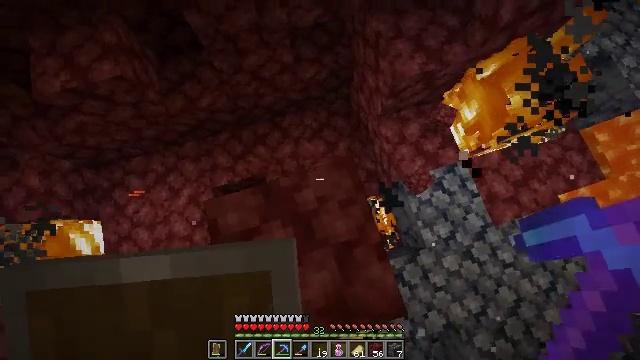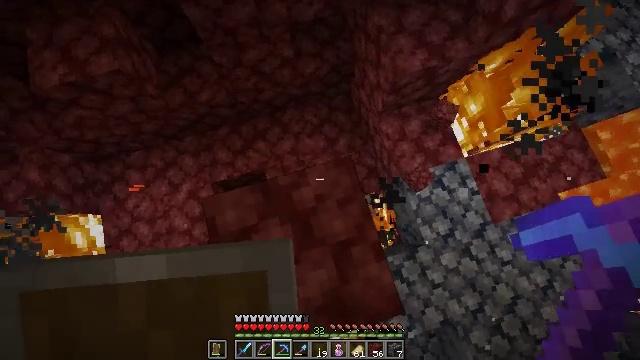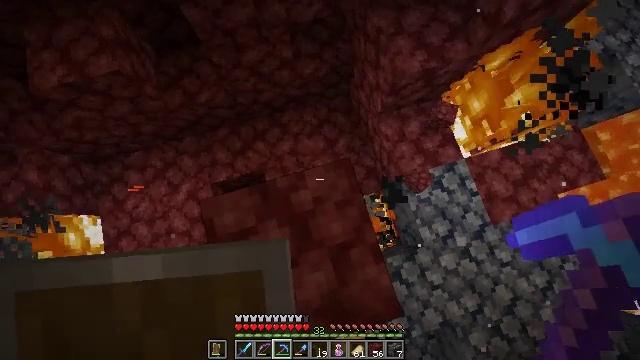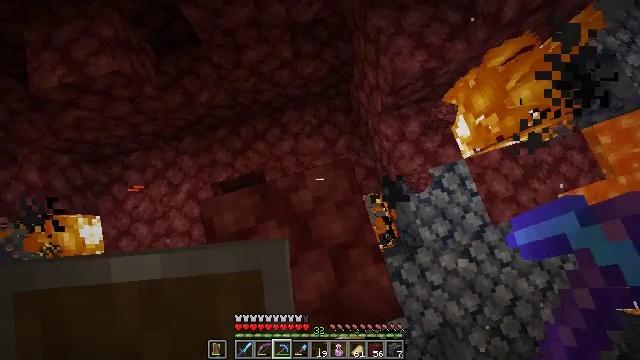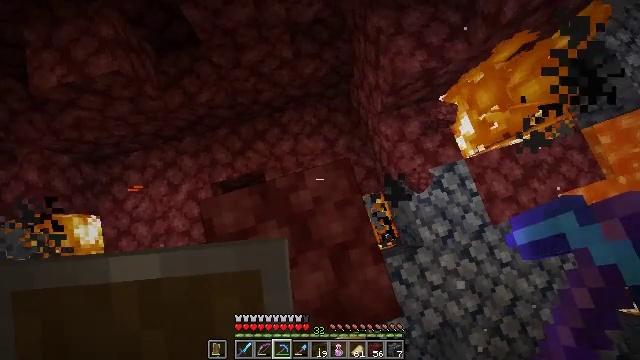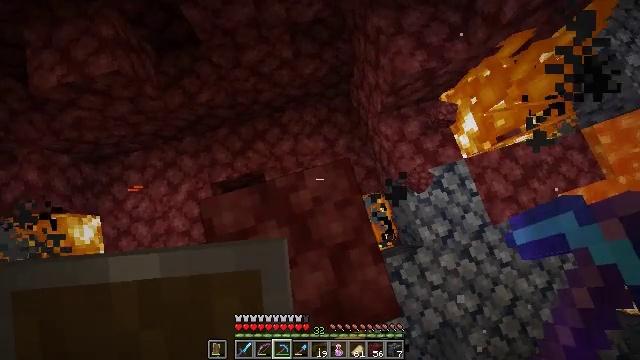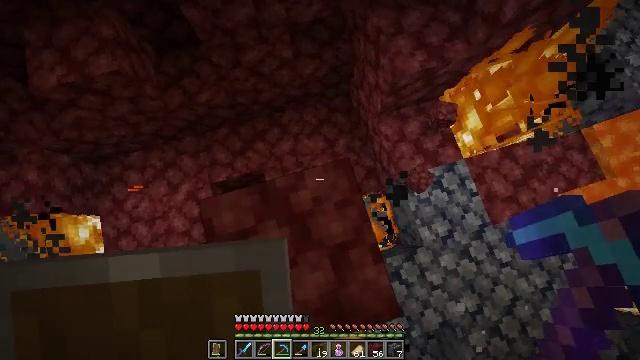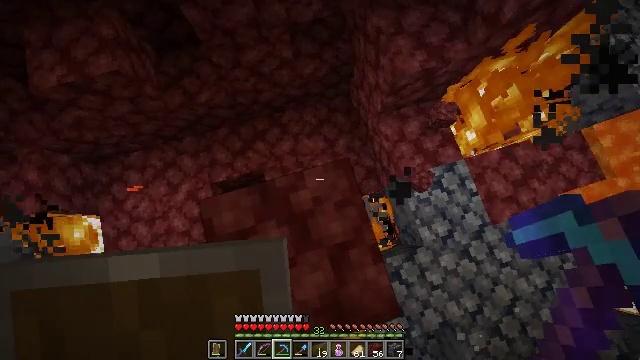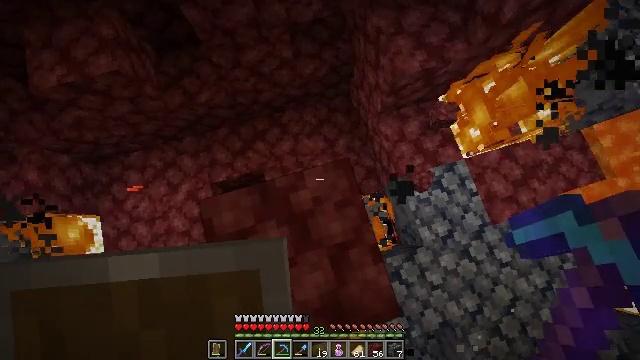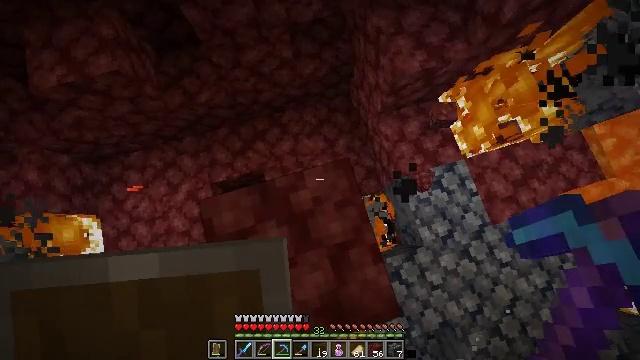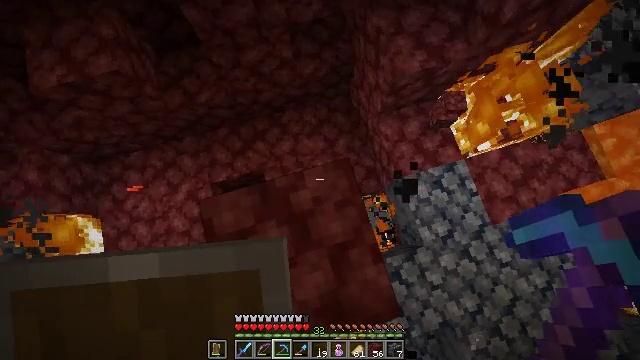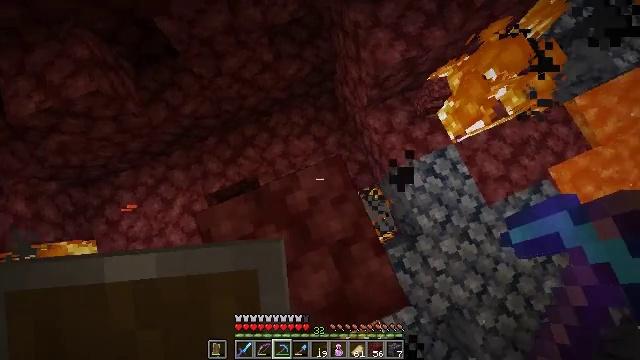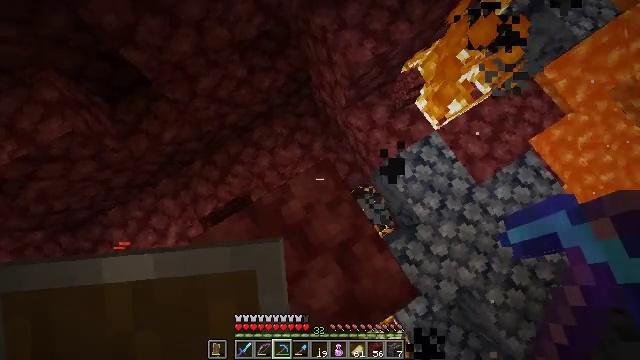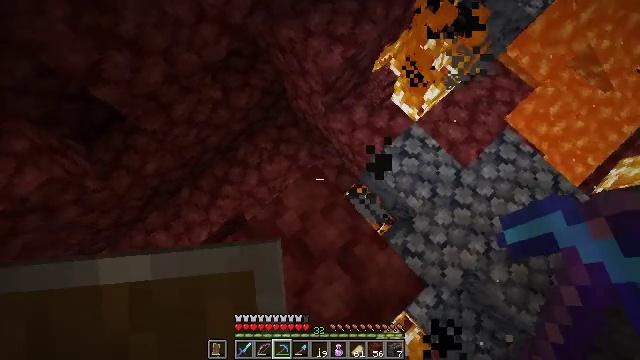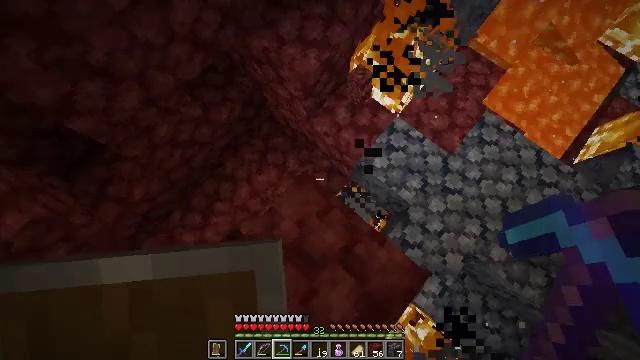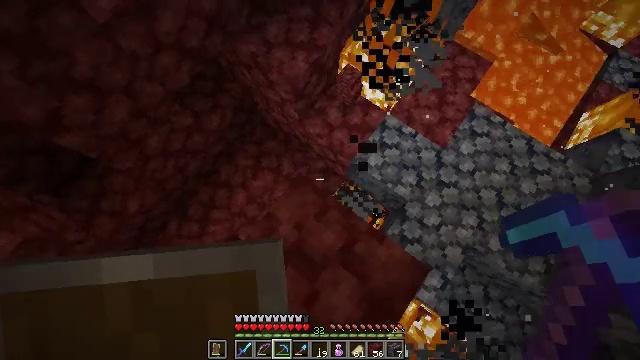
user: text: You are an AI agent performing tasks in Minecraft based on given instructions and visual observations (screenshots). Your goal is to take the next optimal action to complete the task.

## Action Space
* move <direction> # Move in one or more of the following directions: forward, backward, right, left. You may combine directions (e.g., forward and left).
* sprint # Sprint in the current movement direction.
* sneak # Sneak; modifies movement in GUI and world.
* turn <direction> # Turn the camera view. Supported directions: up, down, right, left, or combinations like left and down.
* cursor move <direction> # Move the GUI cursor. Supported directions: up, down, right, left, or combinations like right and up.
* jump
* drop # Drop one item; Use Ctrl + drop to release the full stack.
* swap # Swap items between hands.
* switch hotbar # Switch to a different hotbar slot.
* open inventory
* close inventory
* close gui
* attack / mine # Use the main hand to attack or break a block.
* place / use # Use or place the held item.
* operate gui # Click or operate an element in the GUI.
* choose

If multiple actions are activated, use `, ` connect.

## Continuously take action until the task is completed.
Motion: motion action
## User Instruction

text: Mine the ancient debris in the Nether.
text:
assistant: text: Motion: turn down
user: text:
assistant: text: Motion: no_op
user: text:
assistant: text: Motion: no_op
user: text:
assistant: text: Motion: no_op
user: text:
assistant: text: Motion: no_op
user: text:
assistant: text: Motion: no_op
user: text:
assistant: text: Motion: no_op
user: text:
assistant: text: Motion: no_op
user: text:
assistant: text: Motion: no_op
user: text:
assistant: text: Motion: no_op
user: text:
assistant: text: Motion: turn right
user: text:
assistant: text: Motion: turn right and up
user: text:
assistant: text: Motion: turn right and up
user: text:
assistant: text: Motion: turn right
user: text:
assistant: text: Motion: turn right
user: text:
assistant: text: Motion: turn right
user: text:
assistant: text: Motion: turn right and up
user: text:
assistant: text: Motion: turn right
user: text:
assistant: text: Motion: no_op
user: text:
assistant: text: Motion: no_op
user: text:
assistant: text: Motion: no_op
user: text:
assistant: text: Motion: no_op
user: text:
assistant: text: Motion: no_op
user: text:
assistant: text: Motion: no_op
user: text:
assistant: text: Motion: no_op
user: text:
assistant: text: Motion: no_op
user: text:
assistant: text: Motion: no_op
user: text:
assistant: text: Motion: no_op
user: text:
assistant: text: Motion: open inventory
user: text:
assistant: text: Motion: open inventory